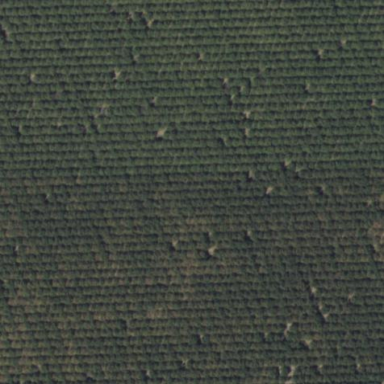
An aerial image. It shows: Almond orchard with rows of almond trees.